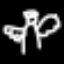
Label: angel